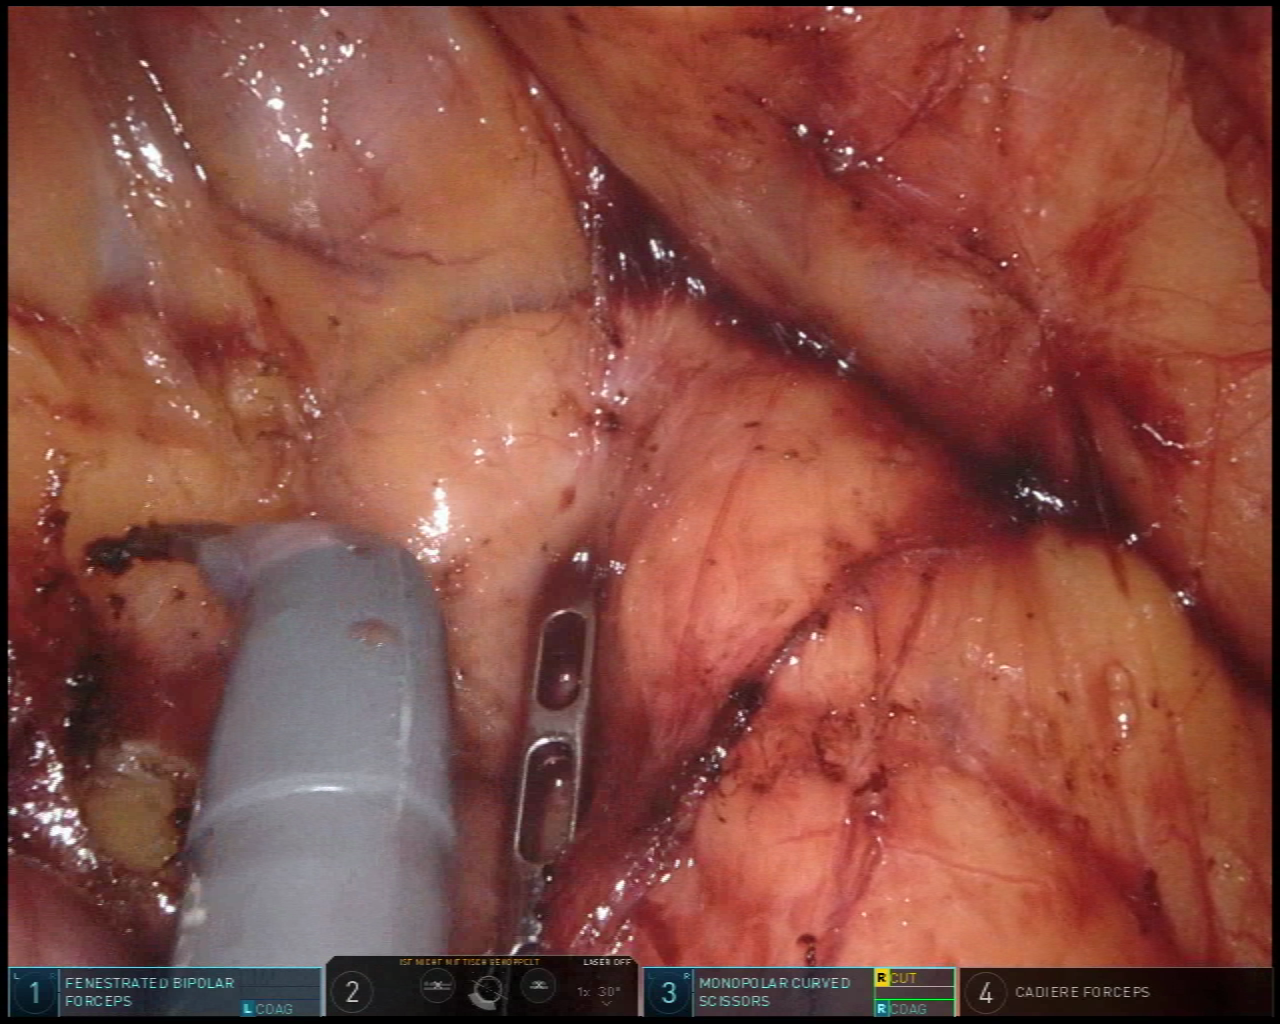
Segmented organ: stomach
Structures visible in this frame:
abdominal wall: no
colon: no
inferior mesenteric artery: no
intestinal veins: no
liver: no
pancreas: no
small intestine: yes
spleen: no
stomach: yes
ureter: no
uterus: no
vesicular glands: no